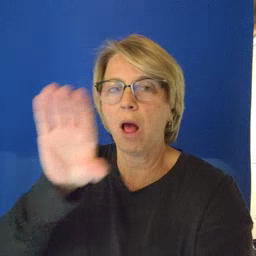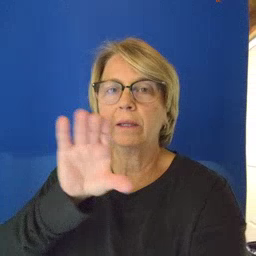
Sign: chocolate